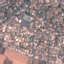
Land use / land cover: Residential